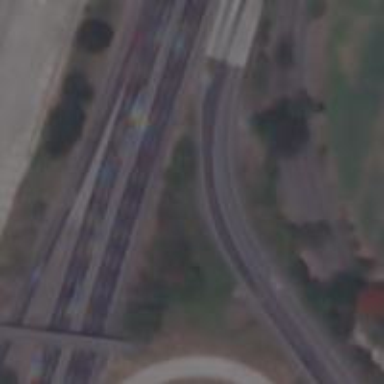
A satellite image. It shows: Motorway link.